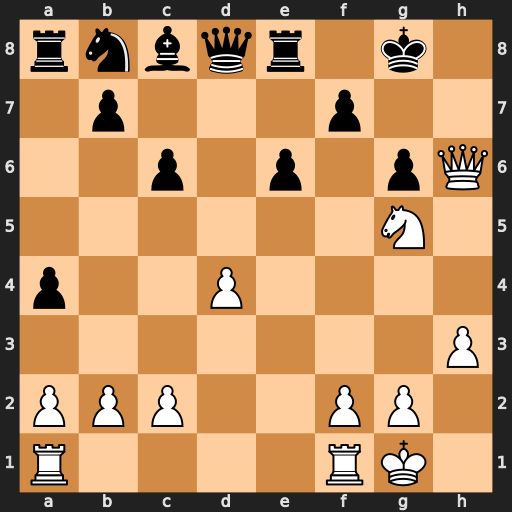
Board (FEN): rnbqr1k1/1p3p2/2p1p1pQ/6N1/p2P4/7P/PPP2PP1/R4RK1
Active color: w
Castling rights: -
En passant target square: -
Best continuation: Qh7+ Kf8 Qxf7#